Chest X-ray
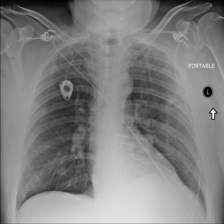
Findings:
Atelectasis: negative
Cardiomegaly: negative
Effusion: negative
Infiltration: negative
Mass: negative
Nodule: negative
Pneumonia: negative
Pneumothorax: negative
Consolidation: negative
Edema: positive
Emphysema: negative
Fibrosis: negative
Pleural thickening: negative
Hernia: negative